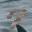
Label: 7